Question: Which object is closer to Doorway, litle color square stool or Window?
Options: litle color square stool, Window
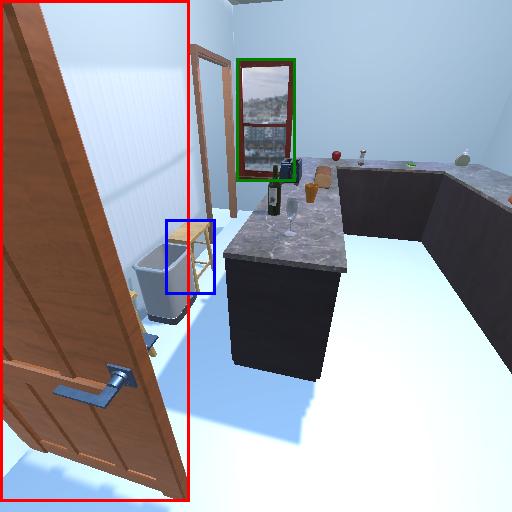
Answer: litle color square stool